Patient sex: F
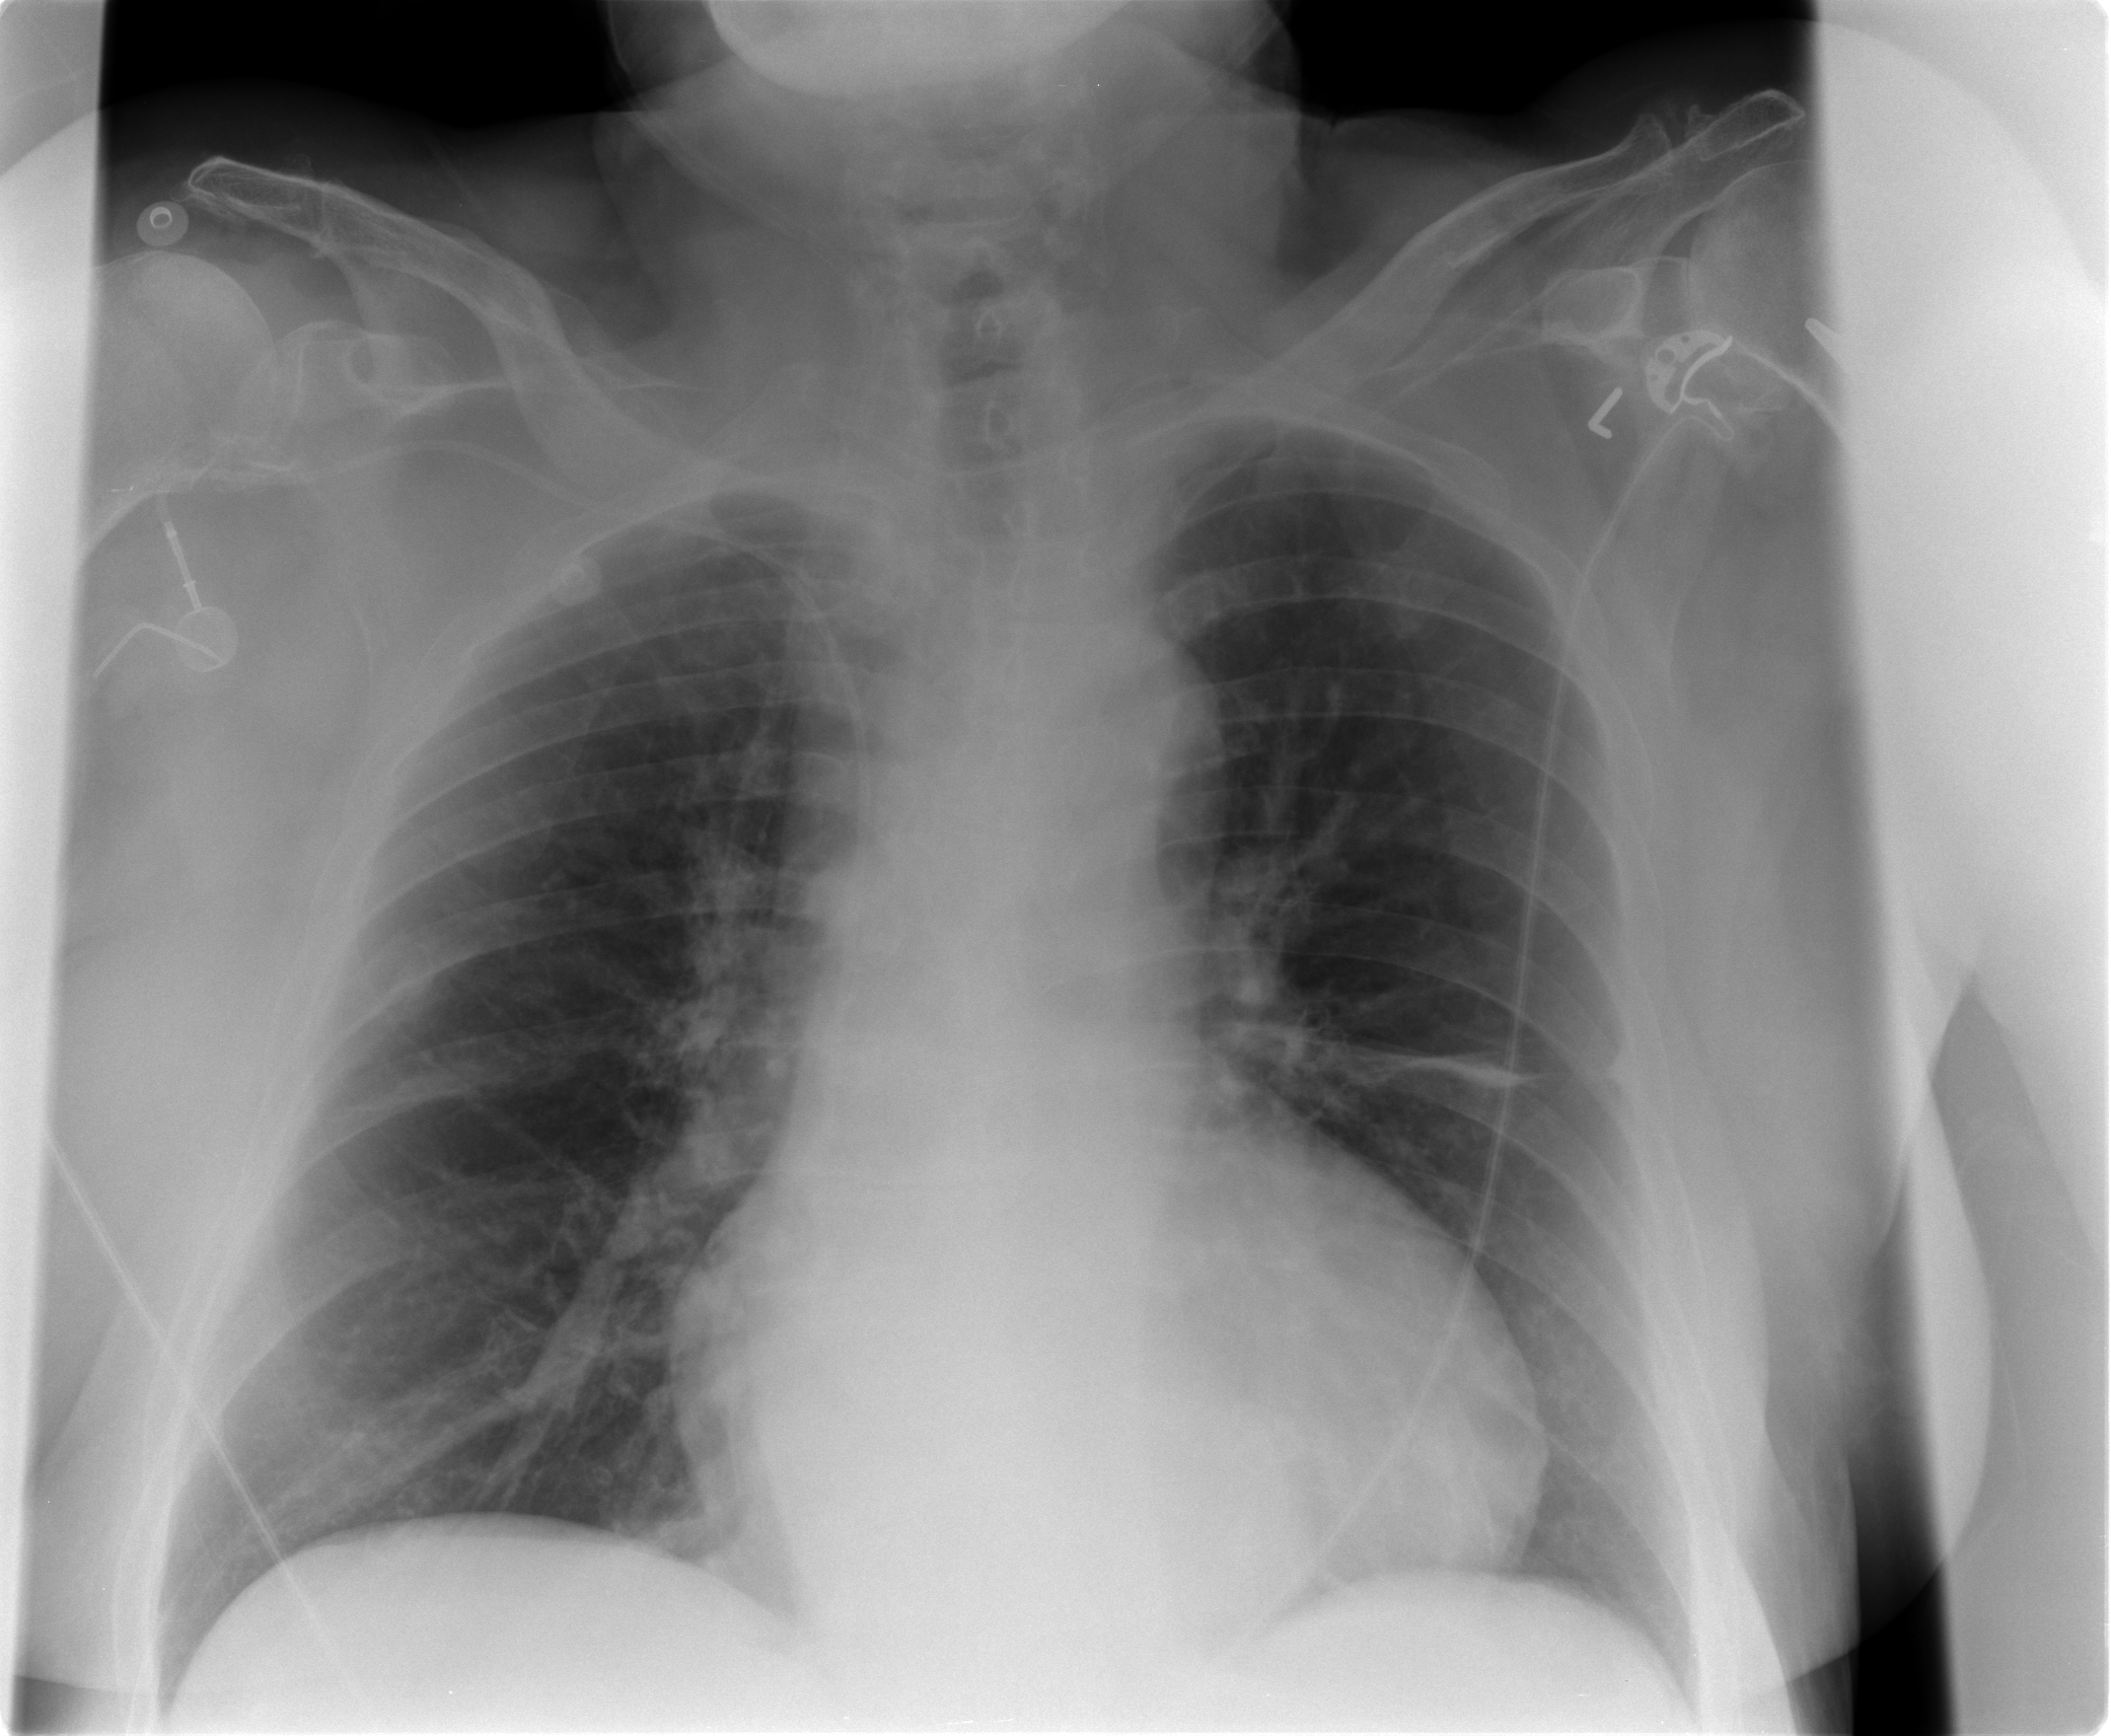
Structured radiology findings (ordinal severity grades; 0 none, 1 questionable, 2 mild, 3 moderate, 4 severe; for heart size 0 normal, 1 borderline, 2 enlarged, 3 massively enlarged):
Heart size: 2
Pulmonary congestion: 1
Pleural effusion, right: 0
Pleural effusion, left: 0
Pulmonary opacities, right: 1
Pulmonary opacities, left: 0
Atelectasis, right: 2
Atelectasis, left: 2